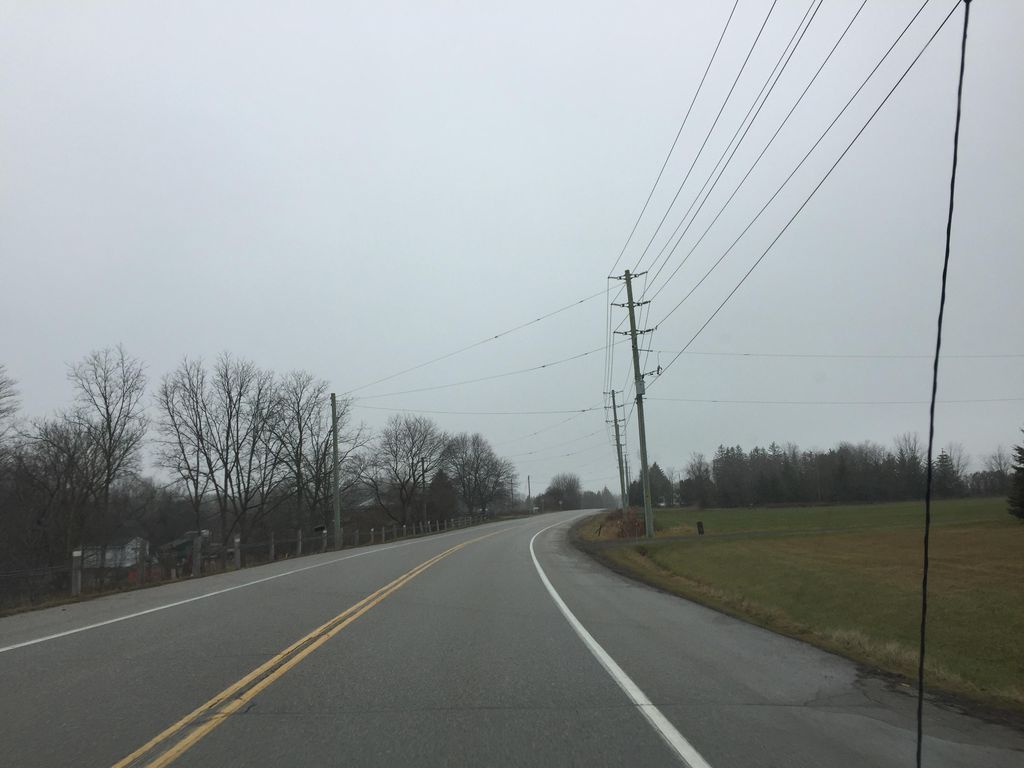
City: kitchener-waterloo